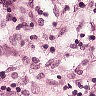
Metastatic tissue present: no